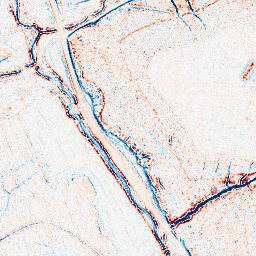
Category: edge_preserving
Decomposition family: anisotropic_diffusion
Decomposition parameters: iterations: 5
kappa: 50
gamma: 0.2
Upsampling method: sinc_hamming
Upsampling parameters: scale: 4
kernel_size: 16
Upsampling scale: 4